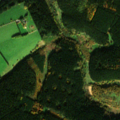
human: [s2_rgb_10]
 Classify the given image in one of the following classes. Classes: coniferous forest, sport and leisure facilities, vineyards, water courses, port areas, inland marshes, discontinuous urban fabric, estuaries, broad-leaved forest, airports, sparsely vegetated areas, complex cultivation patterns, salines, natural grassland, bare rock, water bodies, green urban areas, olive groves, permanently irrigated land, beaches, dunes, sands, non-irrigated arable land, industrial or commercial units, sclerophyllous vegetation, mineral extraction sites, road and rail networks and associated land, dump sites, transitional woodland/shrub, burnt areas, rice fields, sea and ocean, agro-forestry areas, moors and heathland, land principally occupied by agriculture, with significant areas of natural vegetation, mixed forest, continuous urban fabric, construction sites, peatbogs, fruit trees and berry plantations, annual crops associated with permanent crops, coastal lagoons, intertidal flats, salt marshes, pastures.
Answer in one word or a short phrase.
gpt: pastures, coniferous forest, moors and heathland